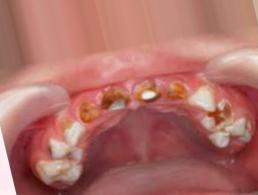
Condition: Caries